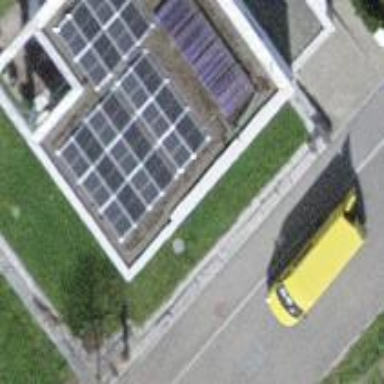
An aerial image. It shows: Solar photovoltaic panel generator.